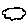
Label: cloud